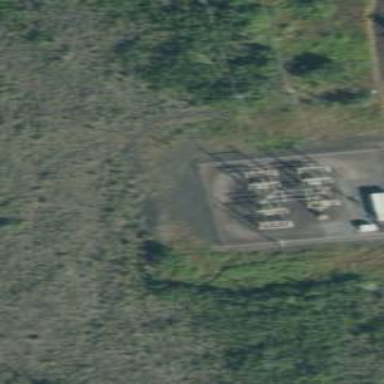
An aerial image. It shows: Substation for switching power equipment surrounded by fence.